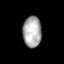
Tissue: lung
Cell type: Fibroblasts
Senescence score: 0.5557
Nuclear area (px): 572
Mean DAPI intensity: 170.073